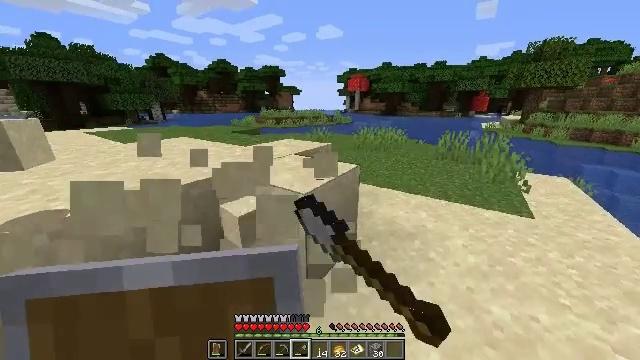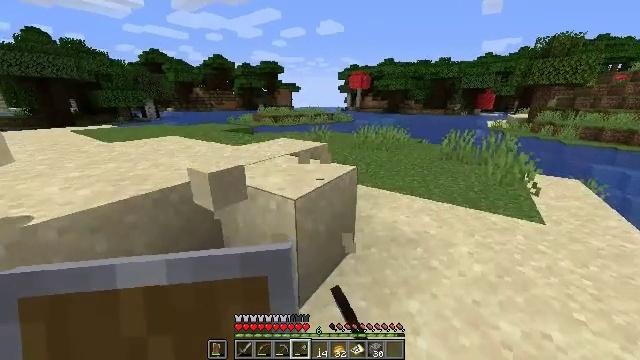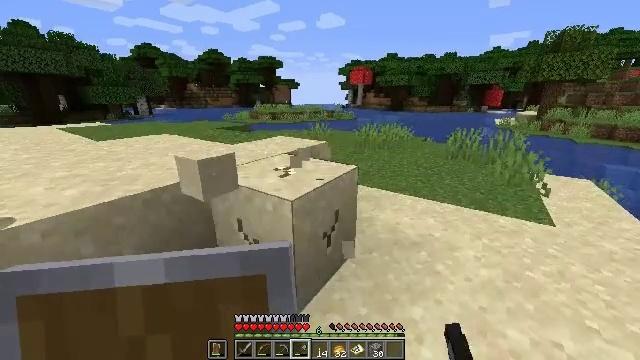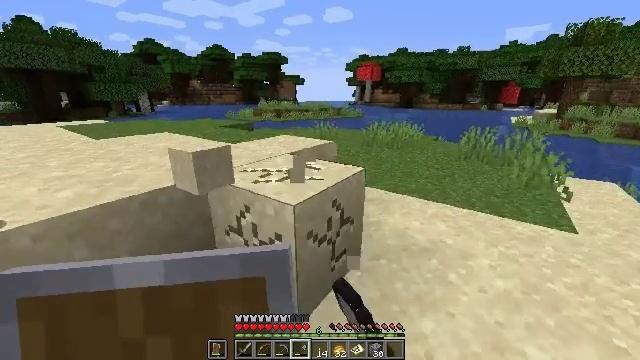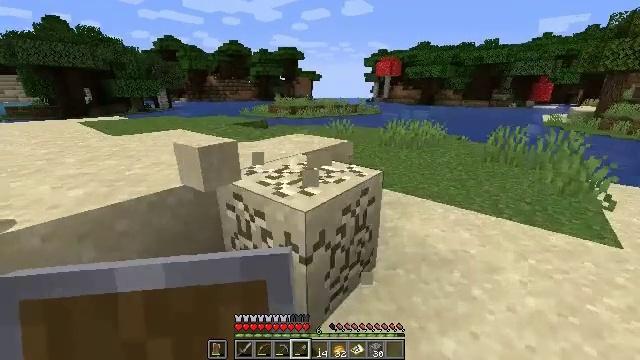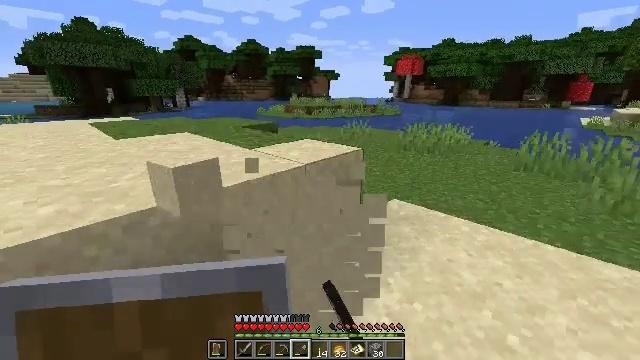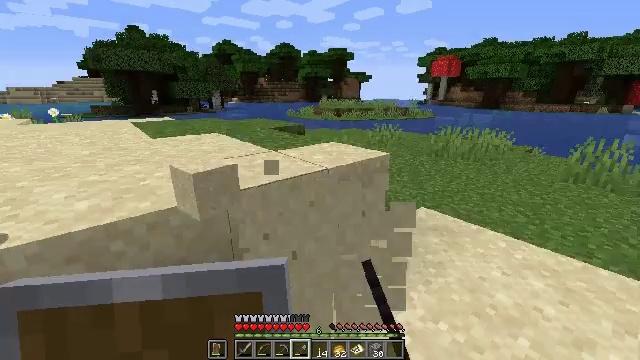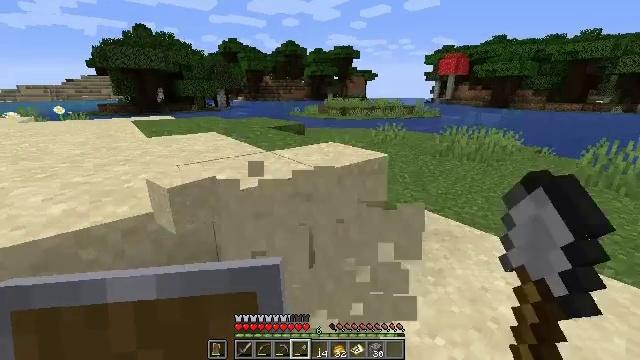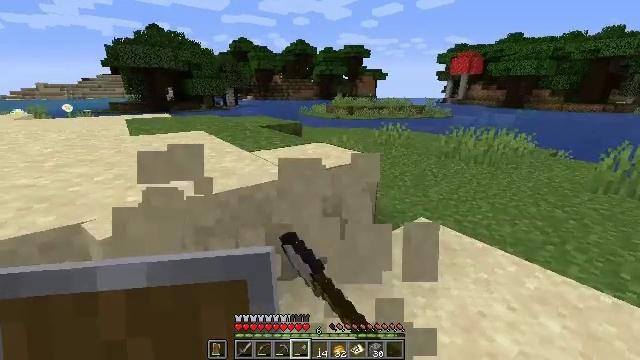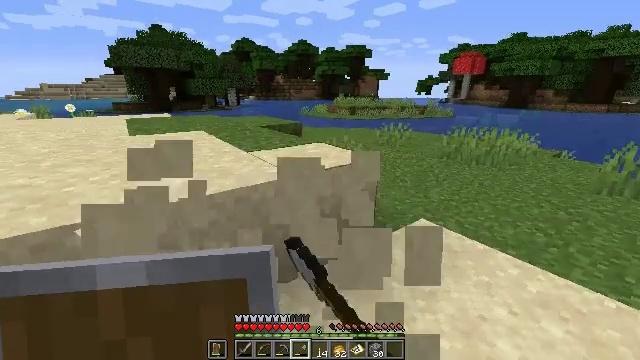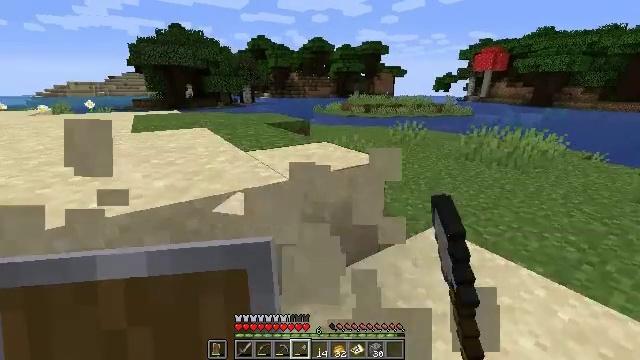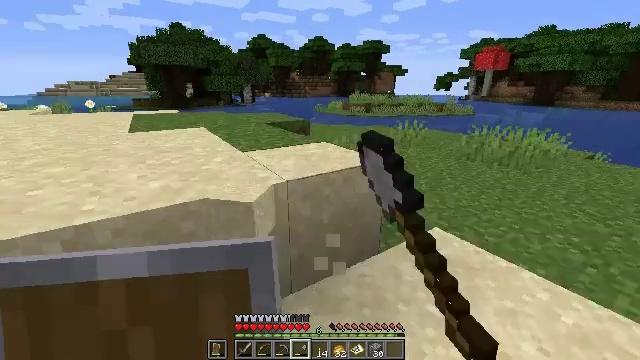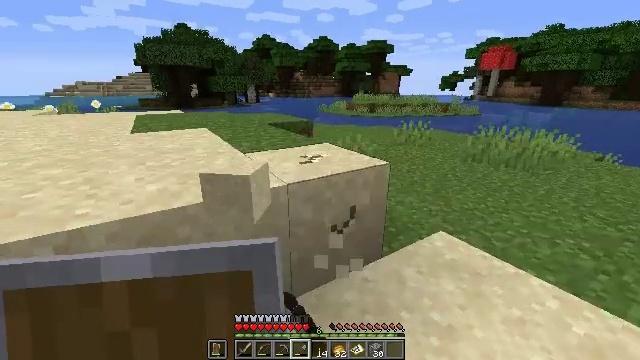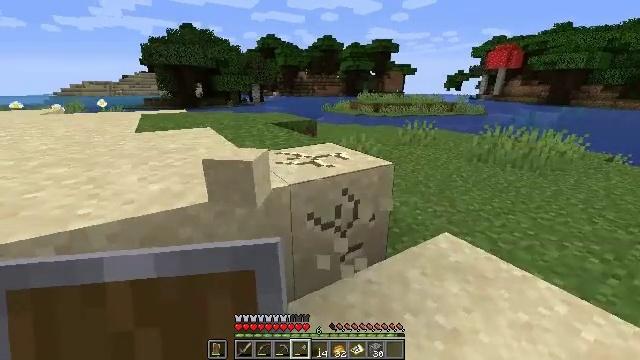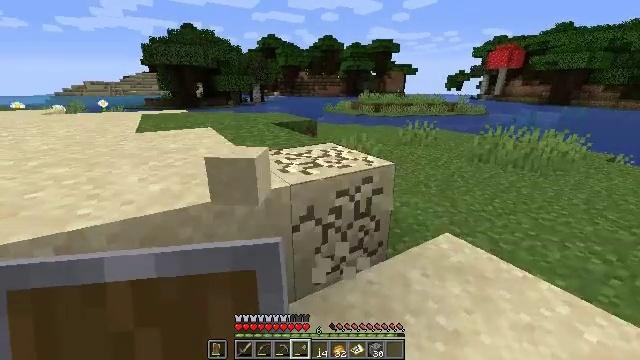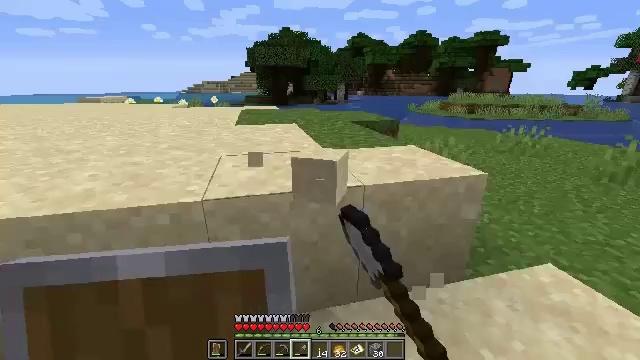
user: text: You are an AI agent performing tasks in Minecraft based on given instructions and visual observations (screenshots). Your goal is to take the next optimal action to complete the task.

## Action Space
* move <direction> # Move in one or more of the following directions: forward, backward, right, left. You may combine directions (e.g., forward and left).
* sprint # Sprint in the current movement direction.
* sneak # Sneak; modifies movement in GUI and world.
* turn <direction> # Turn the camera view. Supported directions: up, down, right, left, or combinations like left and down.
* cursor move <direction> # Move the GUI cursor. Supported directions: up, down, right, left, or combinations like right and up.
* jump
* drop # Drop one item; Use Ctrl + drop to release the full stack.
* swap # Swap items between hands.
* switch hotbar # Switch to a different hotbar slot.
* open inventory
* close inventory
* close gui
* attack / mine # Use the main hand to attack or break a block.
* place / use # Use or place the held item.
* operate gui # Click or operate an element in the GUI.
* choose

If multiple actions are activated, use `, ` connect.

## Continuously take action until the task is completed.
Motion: motion action
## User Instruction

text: Gather sand from the desert.
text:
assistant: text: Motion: attack / mine
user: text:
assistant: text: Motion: attack / mine
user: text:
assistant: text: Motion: move forward, turn left, attack / mine
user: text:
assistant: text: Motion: move forward, turn left, attack / mine
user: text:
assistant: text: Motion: move forward and move right, turn left, attack / mine
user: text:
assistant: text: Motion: move forward and move right, turn left, attack / mine
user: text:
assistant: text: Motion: move forward and move right, turn left, attack / mine
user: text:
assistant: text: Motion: move forward and move right, turn left, attack / mine
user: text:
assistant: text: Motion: move forward, attack / mine
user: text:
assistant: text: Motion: turn left, attack / mine
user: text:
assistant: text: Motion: attack / mine
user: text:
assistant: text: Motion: attack / mine
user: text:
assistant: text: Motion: attack / mine
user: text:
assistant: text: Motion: attack / mine
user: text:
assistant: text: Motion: turn left, attack / mine
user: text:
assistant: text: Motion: turn left and down, attack / mine
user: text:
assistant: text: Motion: attack / mine
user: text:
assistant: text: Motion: attack / mine
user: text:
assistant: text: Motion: attack / mine
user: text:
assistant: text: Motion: attack / mine
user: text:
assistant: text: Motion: attack / mine
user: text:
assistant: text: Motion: attack / mine
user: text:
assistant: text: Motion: attack / mine
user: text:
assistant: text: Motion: turn left, attack / mine
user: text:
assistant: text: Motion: turn left and down, attack / mine
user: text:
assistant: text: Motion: attack / mine
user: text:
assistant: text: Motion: attack / mine
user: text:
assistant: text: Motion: attack / mine
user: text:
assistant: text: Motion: attack / mine
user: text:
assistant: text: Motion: turn right, attack / mine